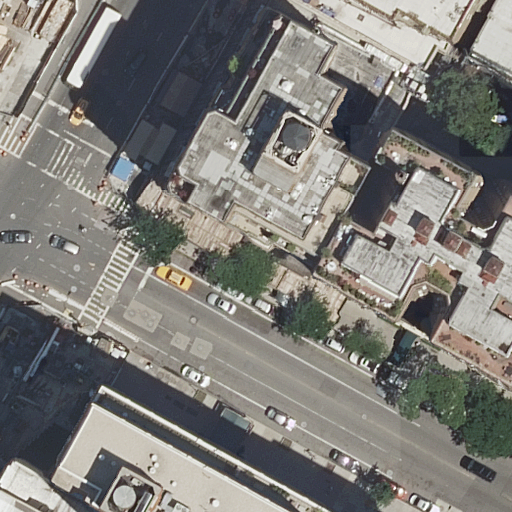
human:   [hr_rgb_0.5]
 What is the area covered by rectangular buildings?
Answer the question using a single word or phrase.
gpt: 673m2

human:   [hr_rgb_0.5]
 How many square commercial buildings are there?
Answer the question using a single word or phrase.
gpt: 0

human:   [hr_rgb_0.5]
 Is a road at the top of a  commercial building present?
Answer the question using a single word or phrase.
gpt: no

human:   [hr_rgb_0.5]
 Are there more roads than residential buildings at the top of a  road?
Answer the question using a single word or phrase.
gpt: yes

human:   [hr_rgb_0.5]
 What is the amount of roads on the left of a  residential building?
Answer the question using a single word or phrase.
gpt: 6

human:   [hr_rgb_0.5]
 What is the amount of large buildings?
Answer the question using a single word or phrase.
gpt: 4

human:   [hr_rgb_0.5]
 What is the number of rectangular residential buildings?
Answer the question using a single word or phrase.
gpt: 5

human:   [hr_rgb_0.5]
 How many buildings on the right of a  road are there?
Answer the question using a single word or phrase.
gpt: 7

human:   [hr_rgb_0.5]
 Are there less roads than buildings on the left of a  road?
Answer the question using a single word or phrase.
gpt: no

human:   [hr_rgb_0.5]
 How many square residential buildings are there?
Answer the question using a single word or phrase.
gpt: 0

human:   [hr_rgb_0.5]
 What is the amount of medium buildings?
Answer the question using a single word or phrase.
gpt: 3

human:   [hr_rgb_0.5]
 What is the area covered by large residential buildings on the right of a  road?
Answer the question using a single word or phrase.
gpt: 4444m2

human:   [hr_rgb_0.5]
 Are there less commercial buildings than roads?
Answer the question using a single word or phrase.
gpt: yes

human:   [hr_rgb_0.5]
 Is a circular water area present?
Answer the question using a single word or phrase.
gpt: no

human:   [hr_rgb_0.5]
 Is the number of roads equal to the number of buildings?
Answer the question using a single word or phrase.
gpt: no

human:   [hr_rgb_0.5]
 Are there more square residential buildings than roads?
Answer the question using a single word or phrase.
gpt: no

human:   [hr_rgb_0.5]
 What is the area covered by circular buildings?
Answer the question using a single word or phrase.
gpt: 0m2

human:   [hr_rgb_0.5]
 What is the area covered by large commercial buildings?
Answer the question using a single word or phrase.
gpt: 0m2

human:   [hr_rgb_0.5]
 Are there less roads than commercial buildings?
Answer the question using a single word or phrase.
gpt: no

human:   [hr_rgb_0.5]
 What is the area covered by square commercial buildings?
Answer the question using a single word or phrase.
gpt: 0m2

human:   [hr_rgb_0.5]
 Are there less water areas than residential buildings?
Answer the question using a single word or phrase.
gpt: yes

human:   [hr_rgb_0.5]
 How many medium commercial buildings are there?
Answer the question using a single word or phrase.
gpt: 0

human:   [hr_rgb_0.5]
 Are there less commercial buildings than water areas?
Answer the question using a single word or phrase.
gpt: no

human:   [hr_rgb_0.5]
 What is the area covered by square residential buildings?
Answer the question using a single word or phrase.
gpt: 0m2

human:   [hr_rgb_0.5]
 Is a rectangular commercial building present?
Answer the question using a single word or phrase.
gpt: no

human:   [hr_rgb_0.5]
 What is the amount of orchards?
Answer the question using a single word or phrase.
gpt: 0

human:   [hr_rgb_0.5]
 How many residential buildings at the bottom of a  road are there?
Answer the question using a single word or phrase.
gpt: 5

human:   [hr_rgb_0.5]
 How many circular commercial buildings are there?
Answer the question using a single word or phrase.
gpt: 0

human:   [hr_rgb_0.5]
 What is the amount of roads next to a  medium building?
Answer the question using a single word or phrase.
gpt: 8

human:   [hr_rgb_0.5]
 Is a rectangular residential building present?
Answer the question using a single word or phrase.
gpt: yes

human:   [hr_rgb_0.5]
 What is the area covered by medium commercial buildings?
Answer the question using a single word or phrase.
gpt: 0m2

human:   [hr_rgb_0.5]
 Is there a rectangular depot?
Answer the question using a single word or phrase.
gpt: no

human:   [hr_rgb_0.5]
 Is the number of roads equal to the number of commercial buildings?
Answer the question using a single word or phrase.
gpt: no

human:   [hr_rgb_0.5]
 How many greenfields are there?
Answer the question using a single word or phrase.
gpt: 0

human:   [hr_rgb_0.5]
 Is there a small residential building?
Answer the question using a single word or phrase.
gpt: yes

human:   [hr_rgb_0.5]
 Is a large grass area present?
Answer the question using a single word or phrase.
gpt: no